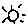
Label: sun